Field crop: tomato
Growth stage: 1
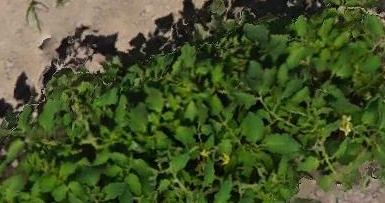
Species: tomato